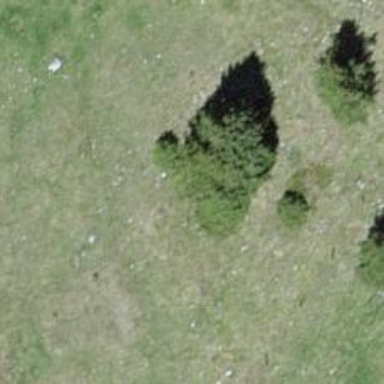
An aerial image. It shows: Needle-leaved tree in natural setting.